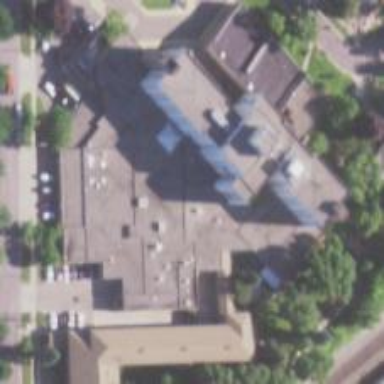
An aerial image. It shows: Building.